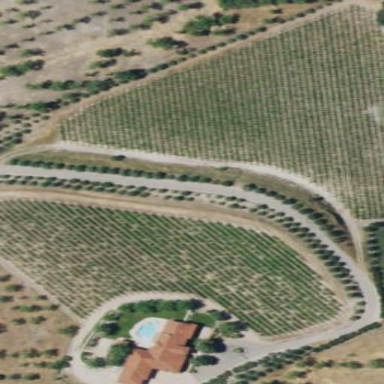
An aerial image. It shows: Vineyard where grapes are grown.